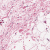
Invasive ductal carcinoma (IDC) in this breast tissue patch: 0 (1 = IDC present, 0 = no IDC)